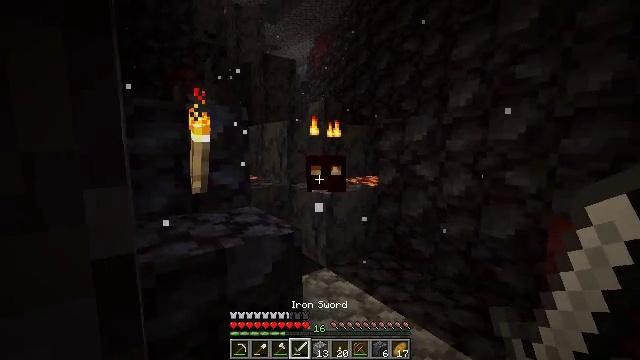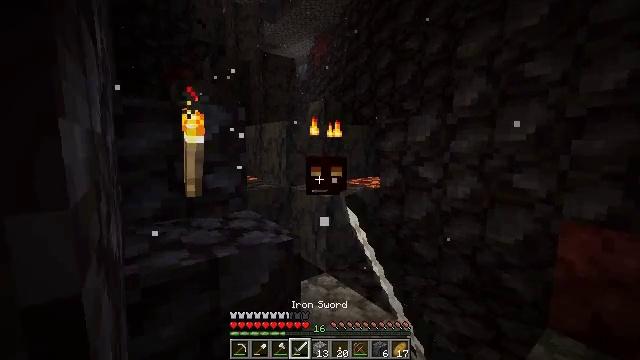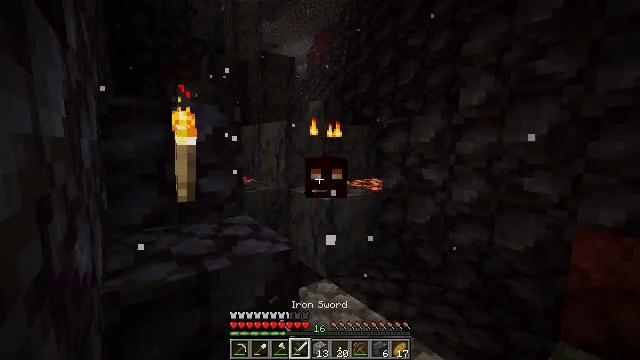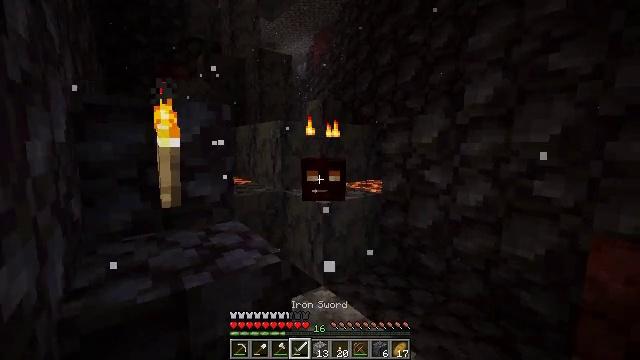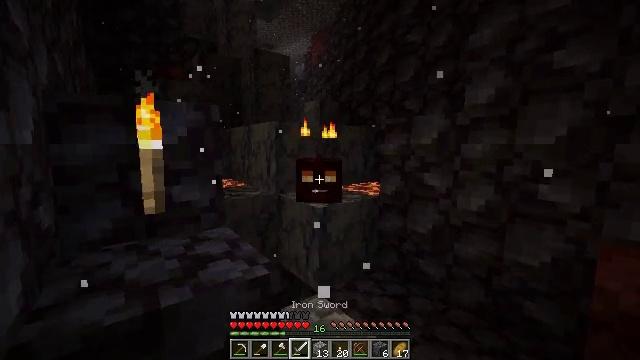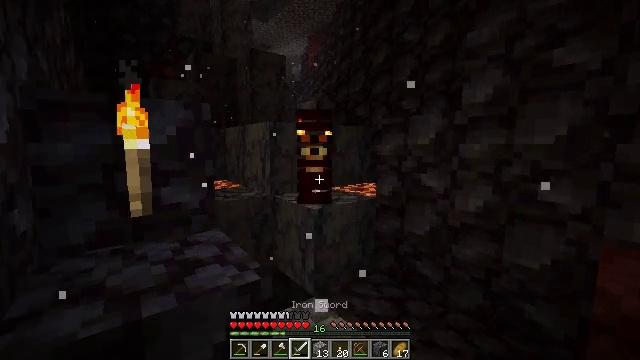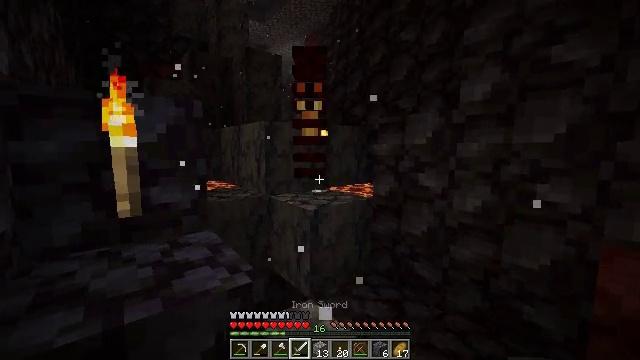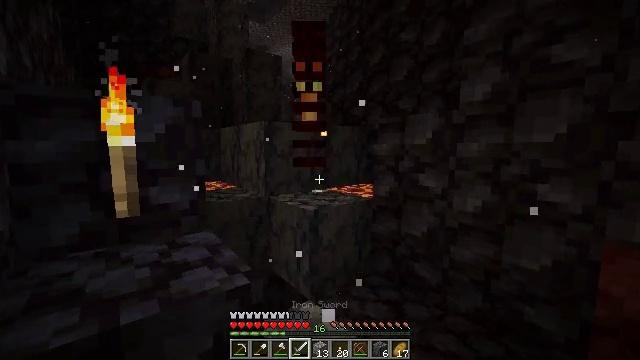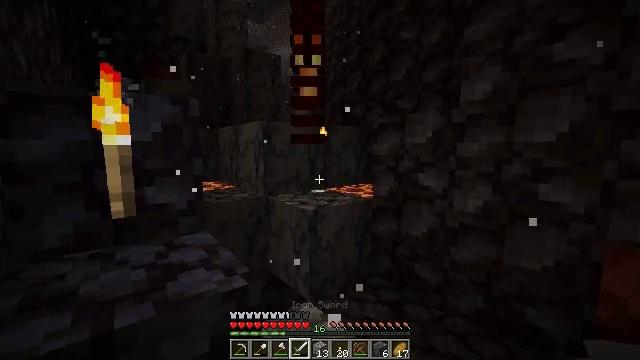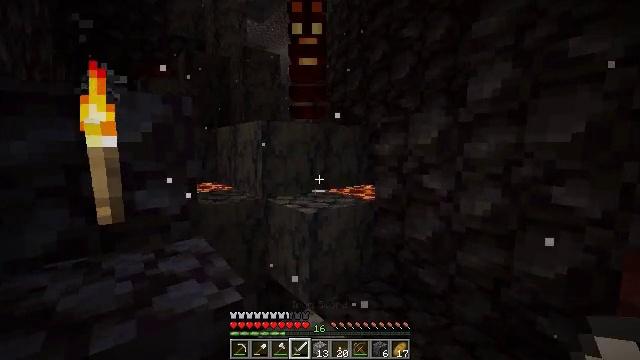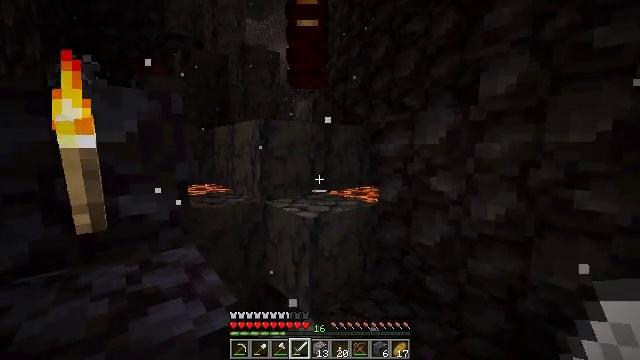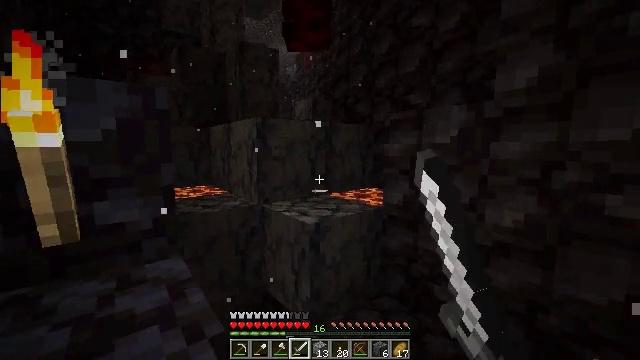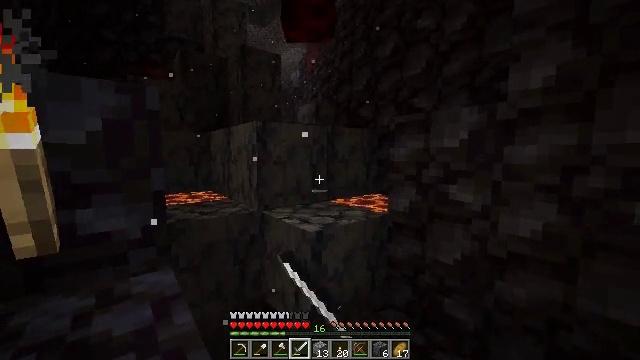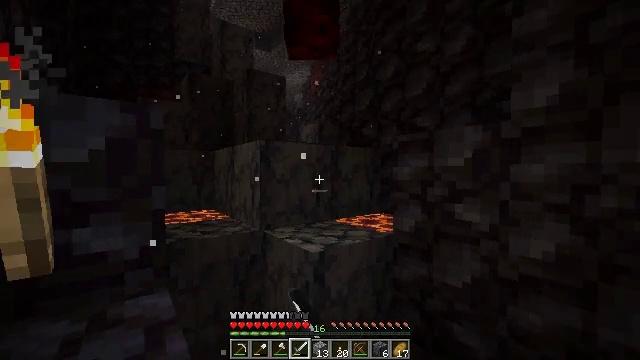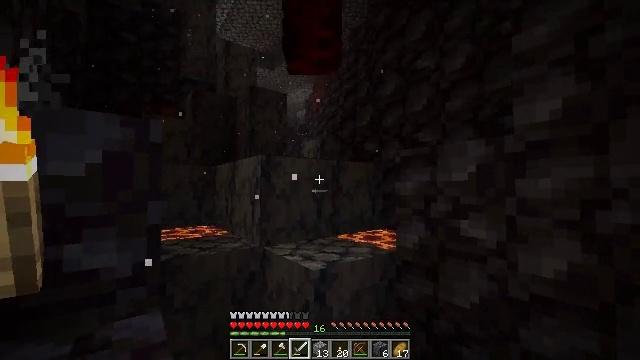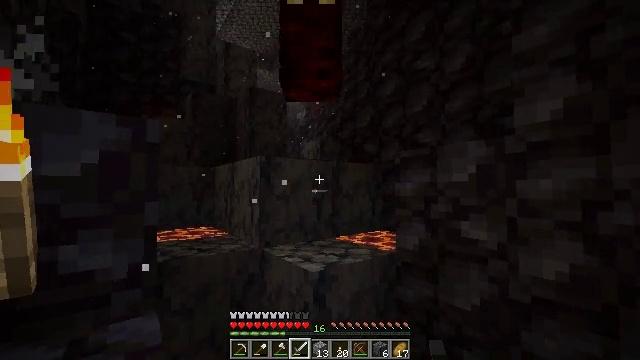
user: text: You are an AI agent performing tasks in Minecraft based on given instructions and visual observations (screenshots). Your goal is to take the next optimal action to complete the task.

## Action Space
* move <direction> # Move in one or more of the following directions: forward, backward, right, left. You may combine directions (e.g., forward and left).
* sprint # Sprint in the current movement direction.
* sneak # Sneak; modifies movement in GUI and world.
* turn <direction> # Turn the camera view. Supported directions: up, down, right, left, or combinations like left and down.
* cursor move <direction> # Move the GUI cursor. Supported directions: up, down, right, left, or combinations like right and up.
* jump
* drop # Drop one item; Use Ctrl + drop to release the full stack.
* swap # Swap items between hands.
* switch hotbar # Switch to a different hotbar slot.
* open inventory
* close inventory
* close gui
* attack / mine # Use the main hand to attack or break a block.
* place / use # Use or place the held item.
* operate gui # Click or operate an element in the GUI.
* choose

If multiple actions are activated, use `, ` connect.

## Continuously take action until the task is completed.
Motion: motion action
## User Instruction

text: Kill a magma cube.
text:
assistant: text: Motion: move forward, attack / mine
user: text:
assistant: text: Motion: move forward, attack / mine
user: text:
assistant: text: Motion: move forward, attack / mine
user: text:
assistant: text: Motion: attack / mine
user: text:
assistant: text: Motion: attack / mine
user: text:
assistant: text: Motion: attack / mine
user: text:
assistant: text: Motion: attack / mine
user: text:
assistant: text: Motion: move forward
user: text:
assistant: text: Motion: move forward
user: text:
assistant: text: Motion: move forward, attack / mine
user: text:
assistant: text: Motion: attack / mine
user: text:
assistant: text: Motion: turn up
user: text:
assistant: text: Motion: turn up
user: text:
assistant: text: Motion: turn up
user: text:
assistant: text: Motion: attack / mine
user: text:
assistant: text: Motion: attack / mine
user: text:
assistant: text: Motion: attack / mine
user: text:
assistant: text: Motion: no_op
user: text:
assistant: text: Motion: no_op
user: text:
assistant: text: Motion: move back, attack / mine
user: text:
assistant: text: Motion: move back, turn down, attack / mine
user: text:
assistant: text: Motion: move back, turn down
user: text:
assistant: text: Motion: move back, turn down, attack / mine
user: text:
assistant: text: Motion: move back, turn down, attack / mine
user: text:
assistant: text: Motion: turn right and down, attack / mine
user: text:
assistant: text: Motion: turn right and down
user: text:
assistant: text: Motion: turn right and down, attack / mine
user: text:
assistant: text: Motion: turn down, attack / mine
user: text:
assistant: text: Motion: attack / mine
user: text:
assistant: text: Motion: attack / mine